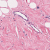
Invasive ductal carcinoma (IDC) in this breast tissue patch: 0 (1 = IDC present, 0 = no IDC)